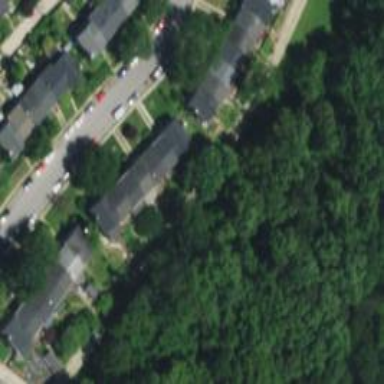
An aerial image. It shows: Alley classified as service road.